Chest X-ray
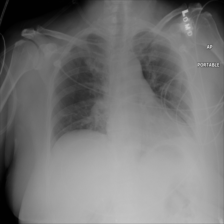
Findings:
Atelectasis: negative
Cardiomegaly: negative
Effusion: negative
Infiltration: positive
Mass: negative
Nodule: negative
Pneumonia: negative
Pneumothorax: negative
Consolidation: negative
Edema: negative
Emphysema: negative
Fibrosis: negative
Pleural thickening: negative
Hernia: negative